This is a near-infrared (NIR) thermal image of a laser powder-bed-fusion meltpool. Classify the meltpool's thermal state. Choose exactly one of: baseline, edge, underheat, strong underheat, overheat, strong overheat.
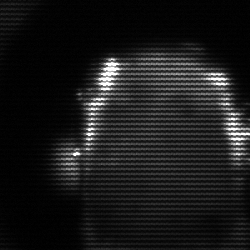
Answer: baseline